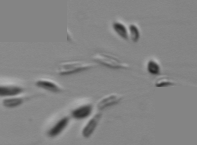
Label: Dinobryon